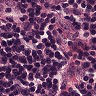
Metastatic tissue present: no